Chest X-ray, AP view. Patient: 44 years old, sex M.
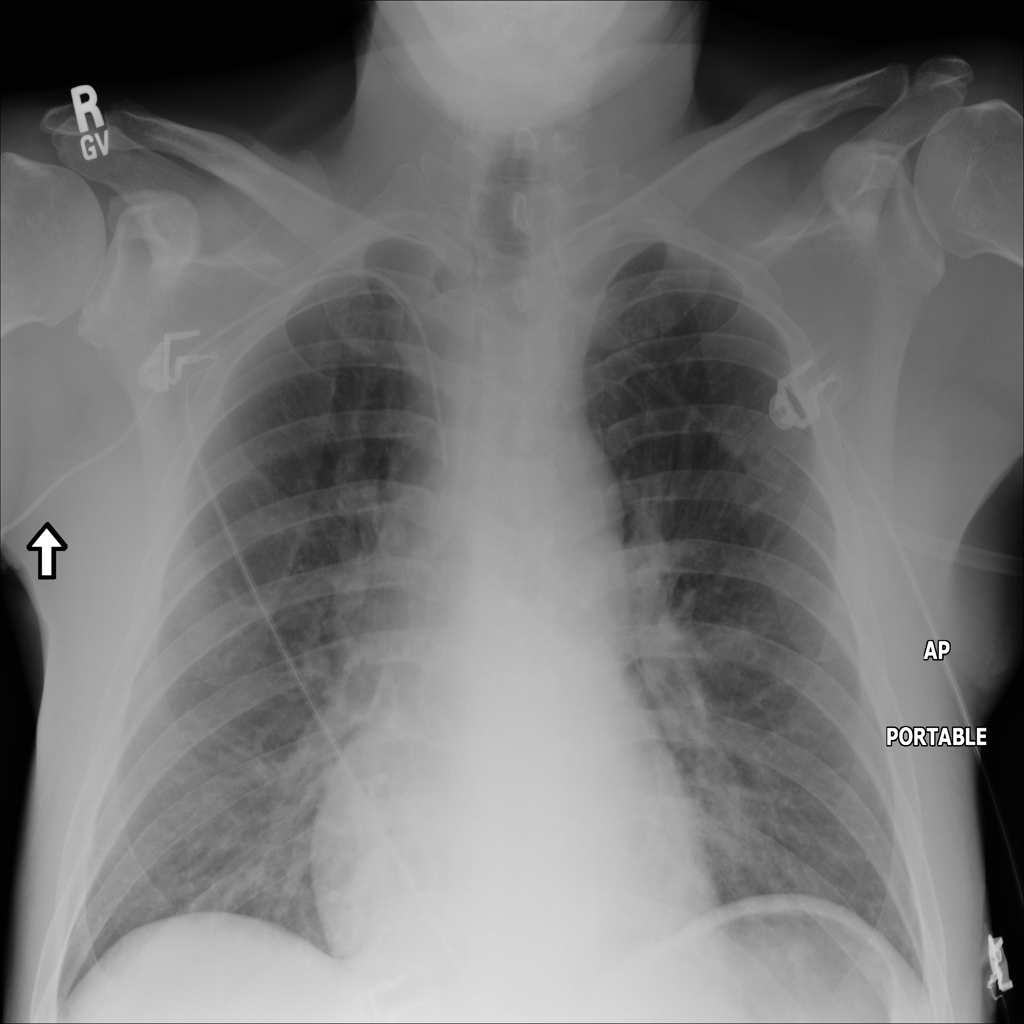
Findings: Infiltration